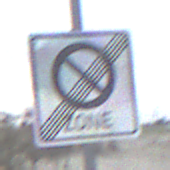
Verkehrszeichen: EndeEingeschraenktesHalteverbotZone
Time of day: MorningAfternoon
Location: Outdoor (Suburban)
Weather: Overcast
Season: NotSpecified
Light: Natural